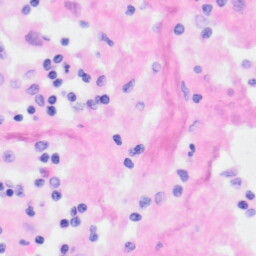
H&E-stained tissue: Kidney